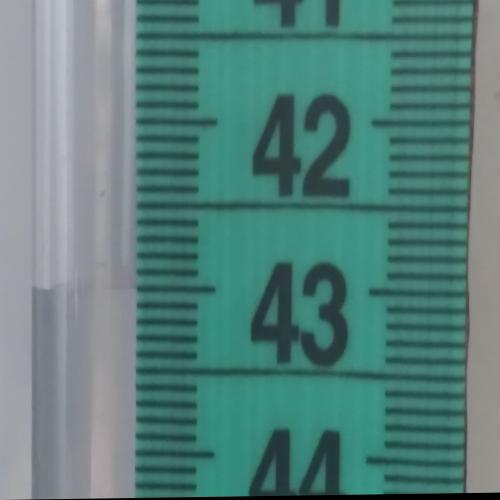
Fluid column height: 43.0 cm